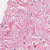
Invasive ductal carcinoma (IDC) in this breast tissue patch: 0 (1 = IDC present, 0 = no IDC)